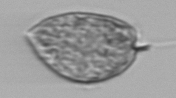
Label: Prorocentrum_micans